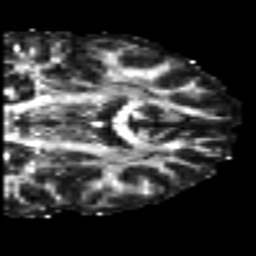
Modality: FA
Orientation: coronal
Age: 22
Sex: male
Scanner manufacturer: siemens
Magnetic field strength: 3 T
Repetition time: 7 s
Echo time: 0.0926 s